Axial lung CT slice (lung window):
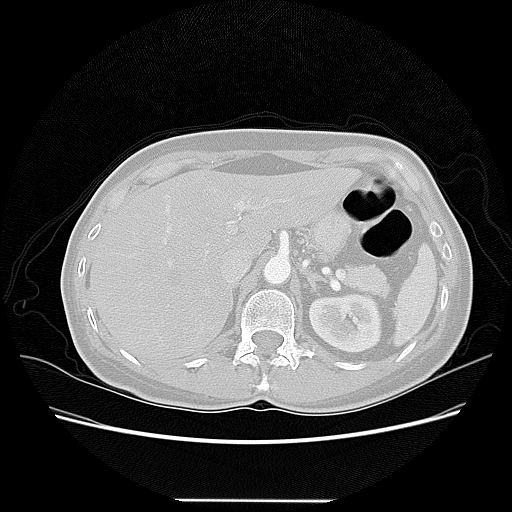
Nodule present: no